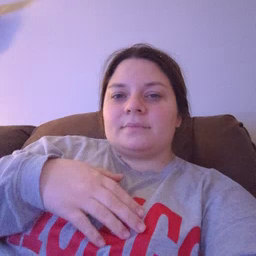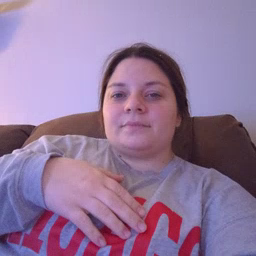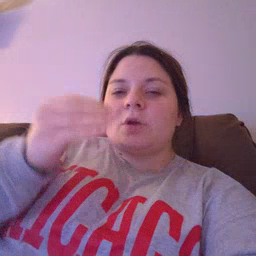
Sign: kiss